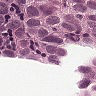
Metastatic tissue present: yes